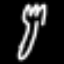
Label: fork